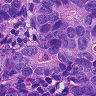
Metastatic tissue present: yes